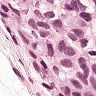
Metastatic tissue present: yes